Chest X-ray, AP view. Patient: 29 years old, sex F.
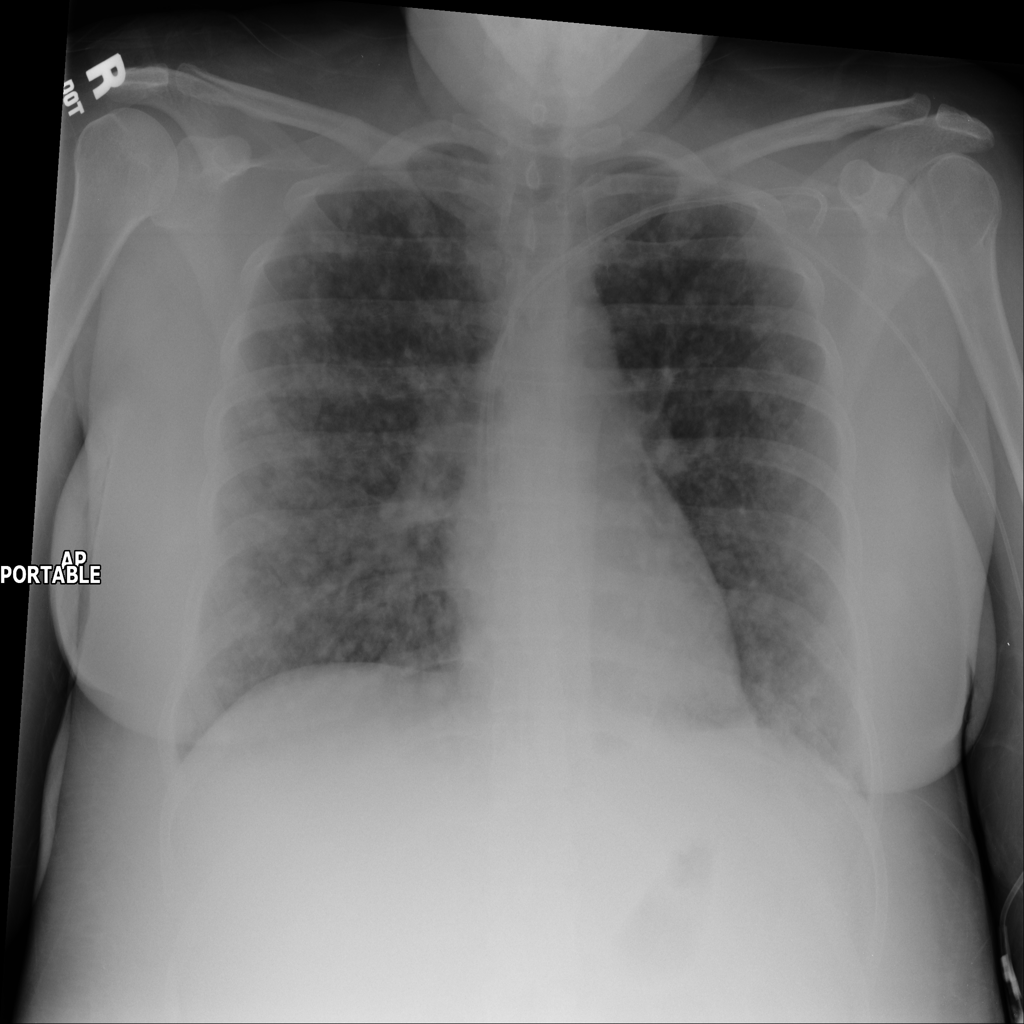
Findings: Infiltration, Nodule